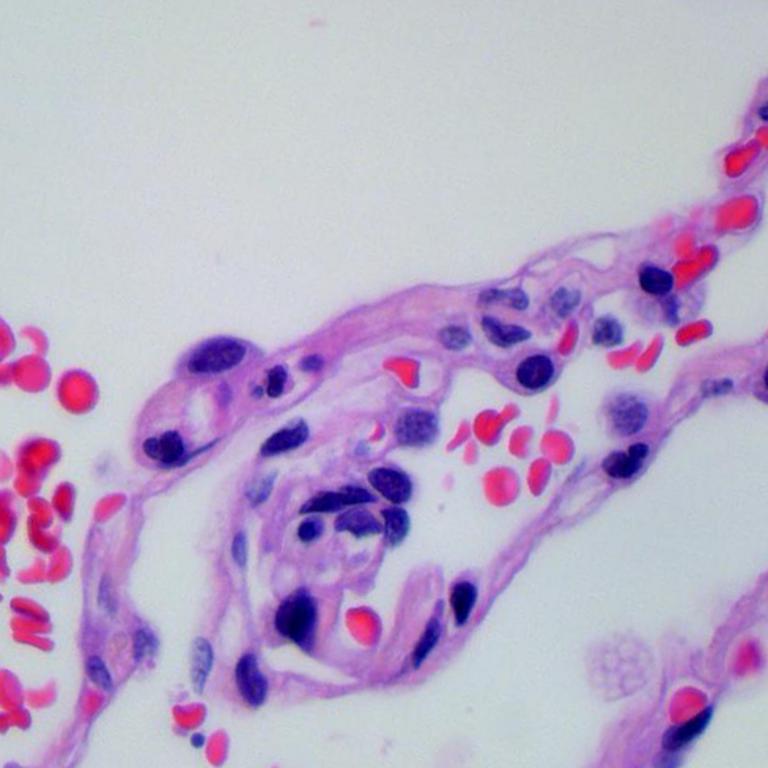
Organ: lung
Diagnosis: benign